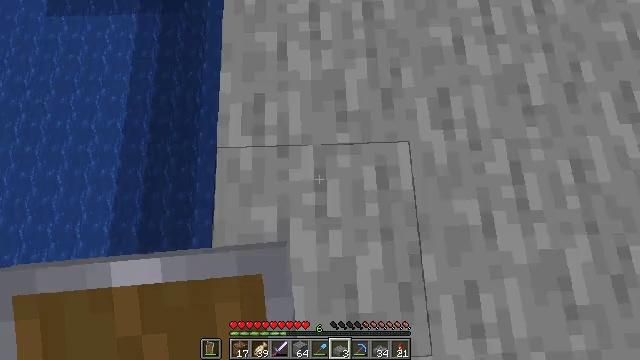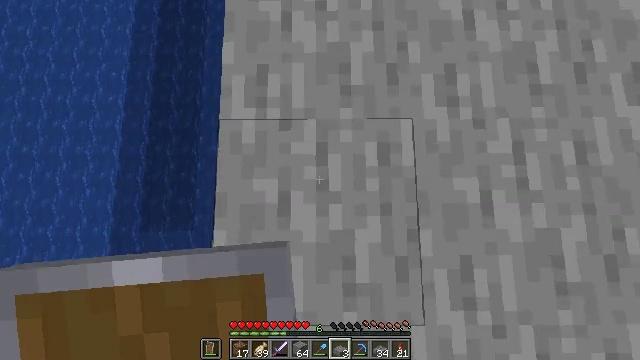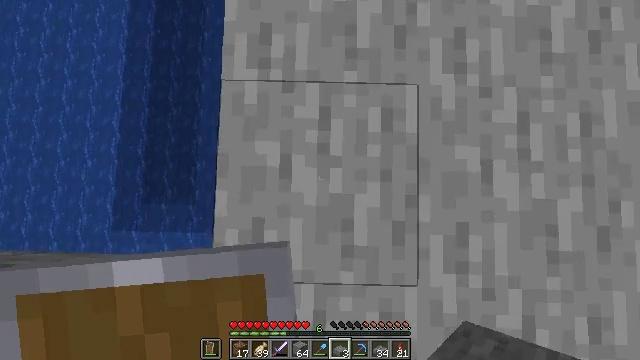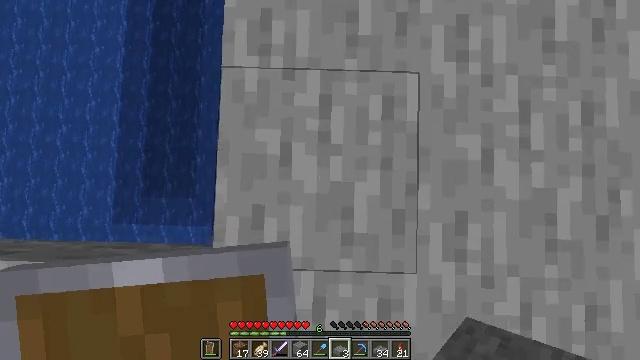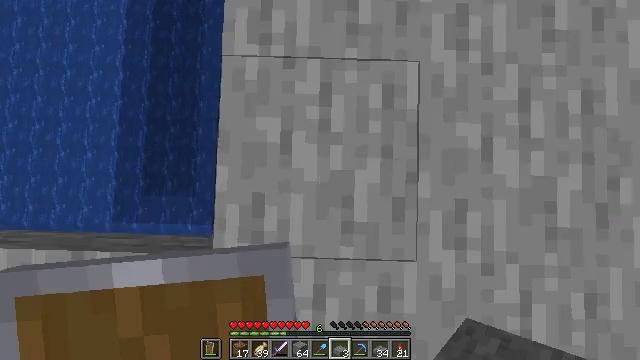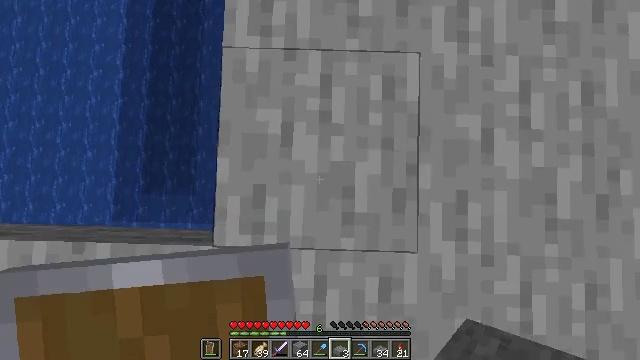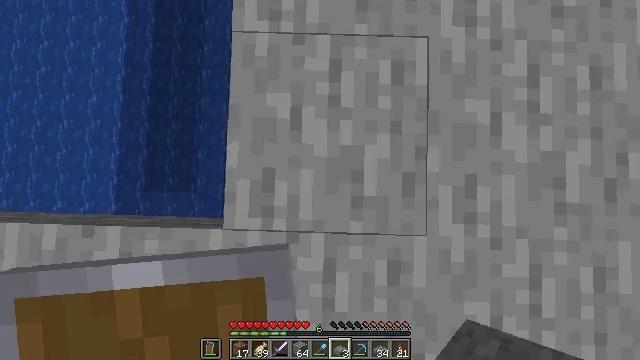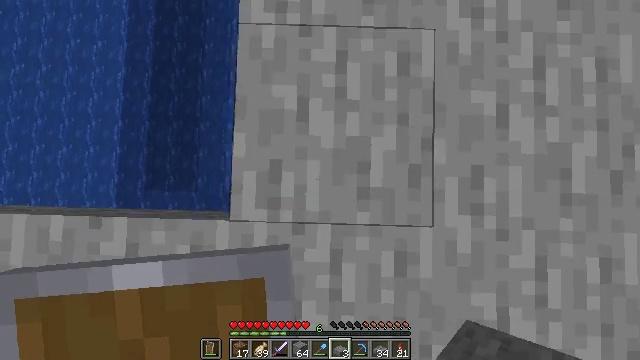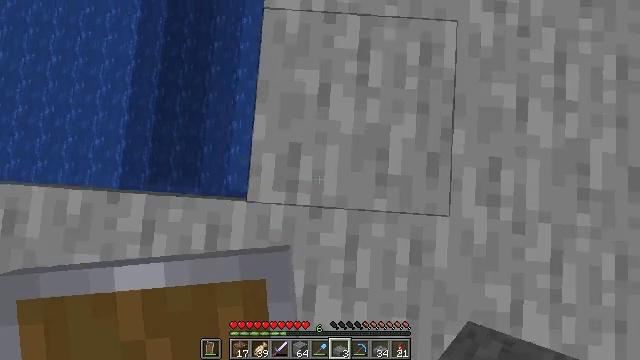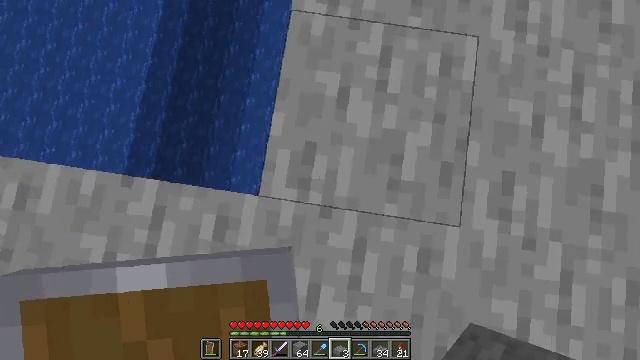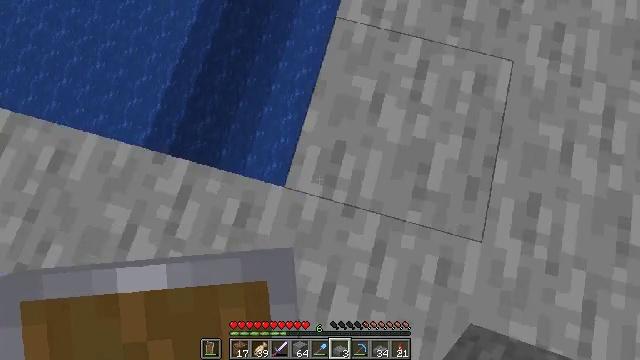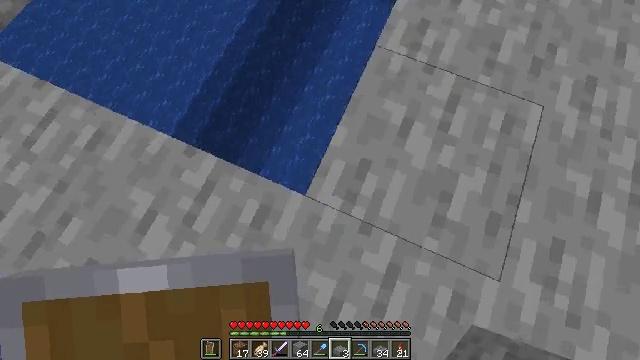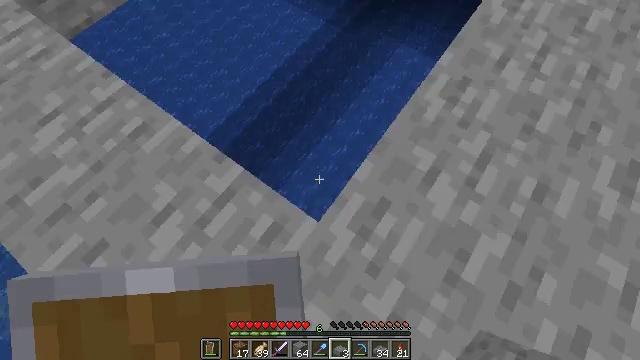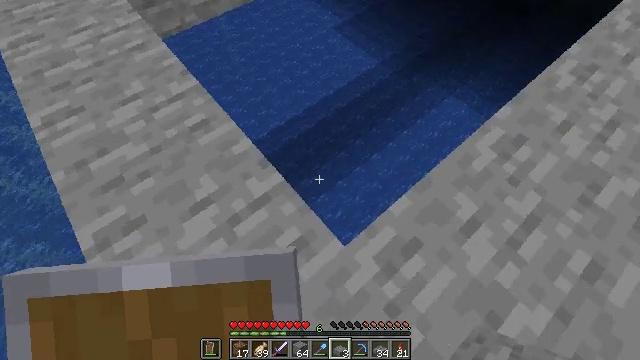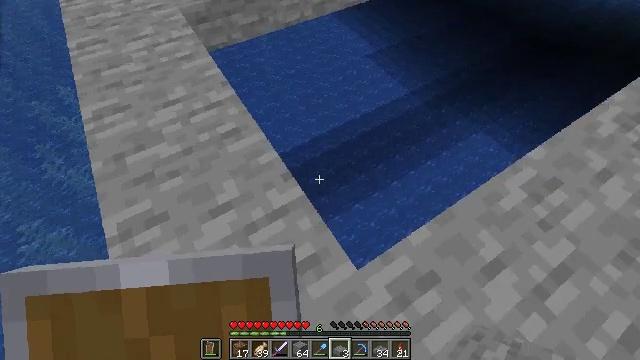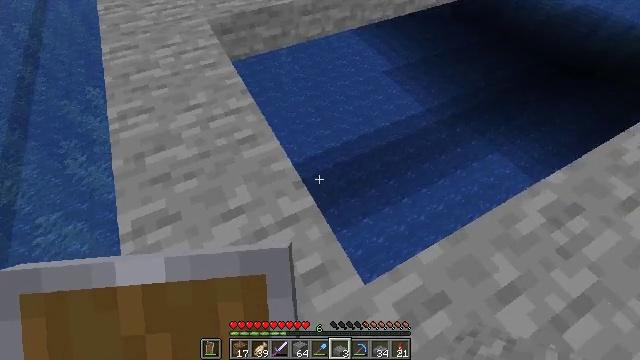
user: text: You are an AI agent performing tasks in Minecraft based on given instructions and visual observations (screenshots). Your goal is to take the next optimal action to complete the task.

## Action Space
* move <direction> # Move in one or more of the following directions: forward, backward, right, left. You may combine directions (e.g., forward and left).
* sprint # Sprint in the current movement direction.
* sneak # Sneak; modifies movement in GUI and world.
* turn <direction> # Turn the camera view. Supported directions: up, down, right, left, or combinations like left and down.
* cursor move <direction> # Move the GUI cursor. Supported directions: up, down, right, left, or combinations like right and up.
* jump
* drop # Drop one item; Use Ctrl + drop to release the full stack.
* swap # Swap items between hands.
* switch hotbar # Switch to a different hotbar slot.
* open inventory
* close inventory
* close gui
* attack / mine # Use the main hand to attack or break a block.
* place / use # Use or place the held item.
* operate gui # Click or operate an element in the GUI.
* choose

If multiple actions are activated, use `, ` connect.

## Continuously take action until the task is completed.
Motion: motion action
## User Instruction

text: Prepare a stone slab at the crafting table.
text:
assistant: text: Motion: move back, sneak, turn left and down
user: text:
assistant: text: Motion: move back, sneak, turn left and down
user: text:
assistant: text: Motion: move back, sneak, turn down
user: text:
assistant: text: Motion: move back, sneak
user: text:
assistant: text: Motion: move back and move left, sneak
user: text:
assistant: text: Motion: move back and move left, sneak
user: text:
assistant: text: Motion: move back and move left, sneak
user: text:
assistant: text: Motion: move back and move left, sneak, turn left
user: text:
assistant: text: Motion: move back and move left, sneak, turn left and up
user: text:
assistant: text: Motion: move back and move left, sneak, turn left and up
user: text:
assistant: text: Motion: move back and move left, sneak, turn left and up
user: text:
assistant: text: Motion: sneak, turn left and up
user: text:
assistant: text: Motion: sneak, turn left and up
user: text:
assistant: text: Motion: sneak, turn left and up
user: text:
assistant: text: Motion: sneak, turn left and up
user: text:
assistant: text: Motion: sneak, turn left and up
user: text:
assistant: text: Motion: sneak, turn left and up
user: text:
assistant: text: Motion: sneak, turn left
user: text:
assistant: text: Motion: sneak
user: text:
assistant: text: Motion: sneak
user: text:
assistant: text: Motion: sneak
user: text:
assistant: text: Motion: sneak
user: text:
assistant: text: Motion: sneak
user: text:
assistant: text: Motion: sneak
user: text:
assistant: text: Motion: move right, sneak, turn right and up
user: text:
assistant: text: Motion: move right, sneak, turn right and up
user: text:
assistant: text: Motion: move right, sneak, turn right and up
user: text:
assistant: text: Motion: move forward and move right, sneak, turn right and up
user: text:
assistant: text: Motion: move forward and move right, sneak, turn right and up
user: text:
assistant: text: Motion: move forward and move right, turn right and up